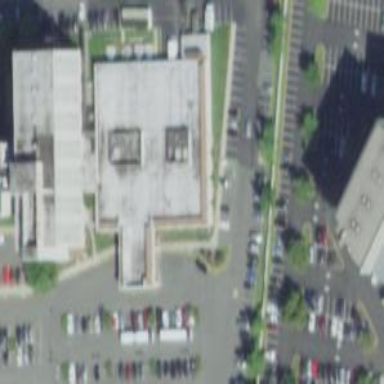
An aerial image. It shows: Hotel building.